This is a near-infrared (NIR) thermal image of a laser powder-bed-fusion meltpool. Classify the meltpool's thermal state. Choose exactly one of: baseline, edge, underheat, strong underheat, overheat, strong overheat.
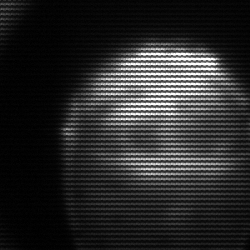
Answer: edge